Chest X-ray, PA view. Patient: 43 years old, sex M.
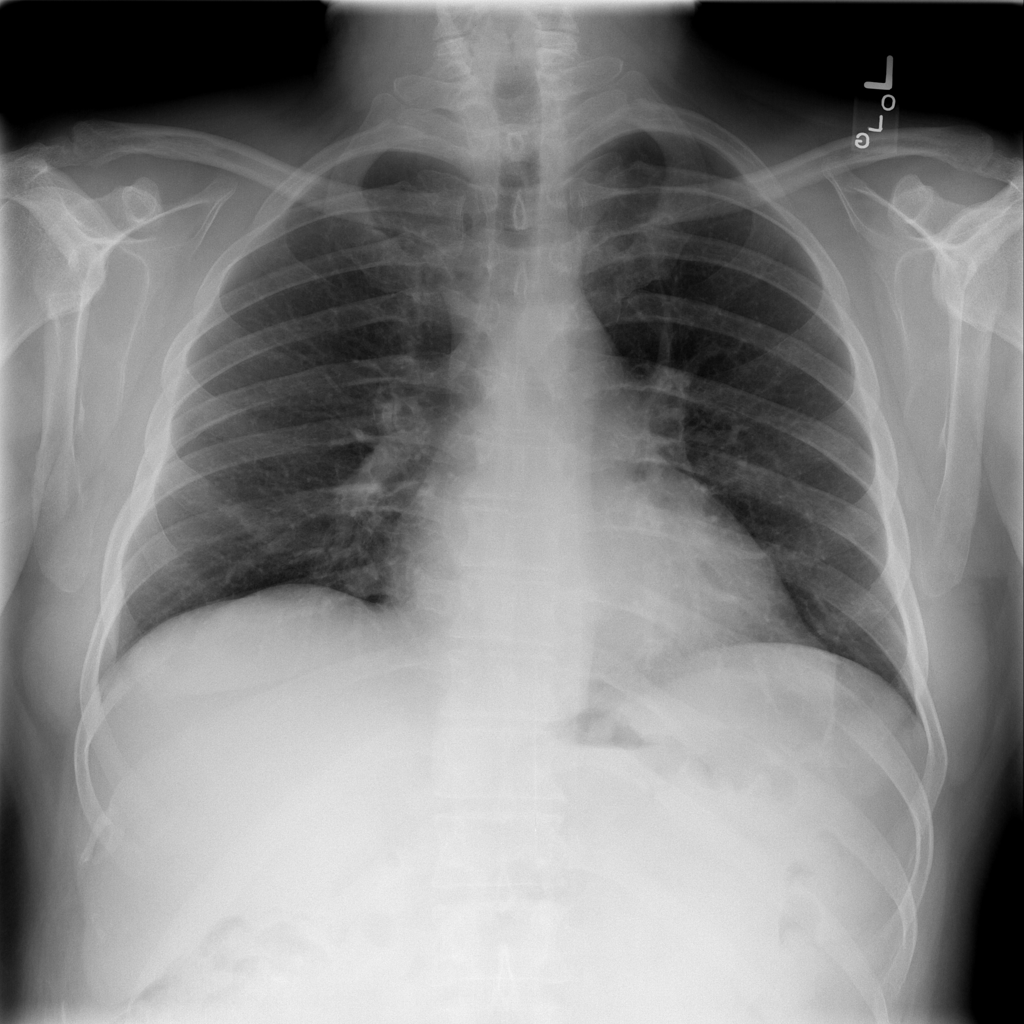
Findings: No Finding